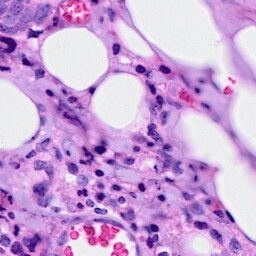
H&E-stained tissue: Breast